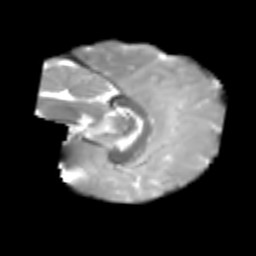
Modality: T2w
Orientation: sagittal
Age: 7
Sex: male
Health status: healthy